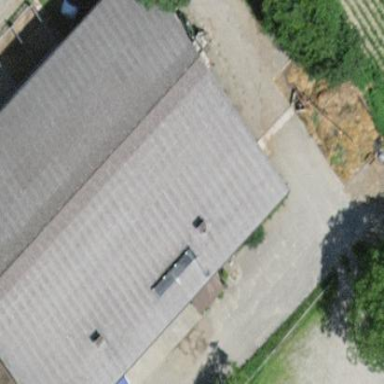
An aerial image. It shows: Barn.